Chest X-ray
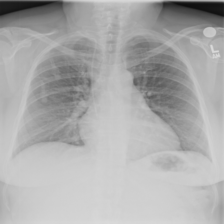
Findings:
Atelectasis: negative
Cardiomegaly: negative
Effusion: negative
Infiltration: negative
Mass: negative
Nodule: negative
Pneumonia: negative
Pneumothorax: negative
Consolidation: negative
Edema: negative
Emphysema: negative
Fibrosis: negative
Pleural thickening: negative
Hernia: negative